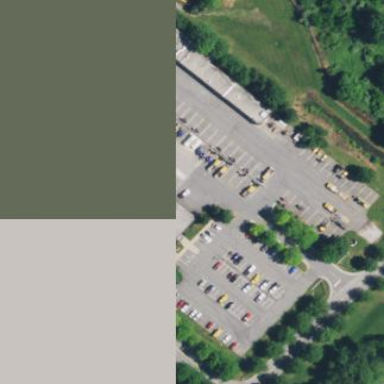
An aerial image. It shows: Government transportation office building.